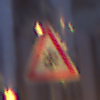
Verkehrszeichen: SchneeOderEisglaette
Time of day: Night
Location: Outdoor (Urban)
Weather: PartlyCloudy
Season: NotSpecified
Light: Artificial